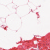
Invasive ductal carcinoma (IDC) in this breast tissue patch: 0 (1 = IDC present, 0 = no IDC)